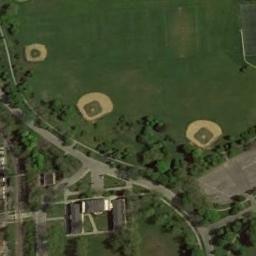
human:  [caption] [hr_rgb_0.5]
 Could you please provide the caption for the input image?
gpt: Three baseball diamonds of different sizes on the lawn with some trees and some buildings beside .

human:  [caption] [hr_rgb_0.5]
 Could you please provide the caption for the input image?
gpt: Three baseball diamonds are in the middle of grass next to many trees .

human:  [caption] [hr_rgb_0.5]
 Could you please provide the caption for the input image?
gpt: In the picture there is a baseball field and a parking lot .

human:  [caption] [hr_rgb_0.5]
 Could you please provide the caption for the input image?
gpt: There are three baseball diamonds in the grass surrounded by the houses and the forests .

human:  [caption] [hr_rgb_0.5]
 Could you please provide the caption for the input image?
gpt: Many trees are beside the three baseball diamonds .